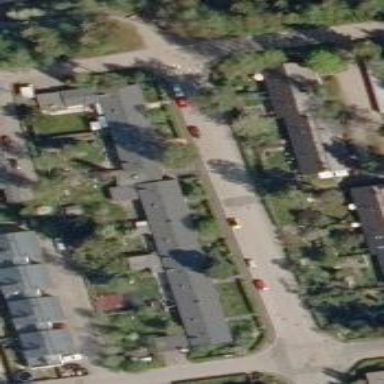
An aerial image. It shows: Terrace-style building with gabled roof.